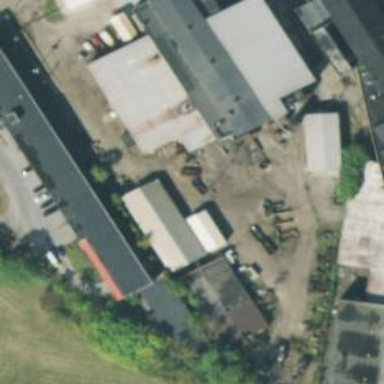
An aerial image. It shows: Building that houses furniture shop.